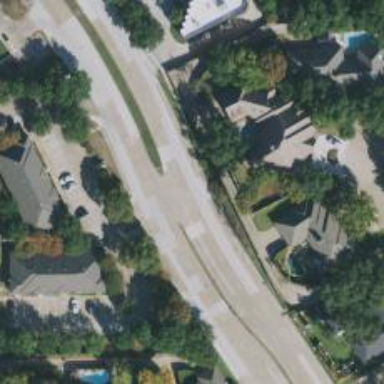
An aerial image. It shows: Secondary link road.